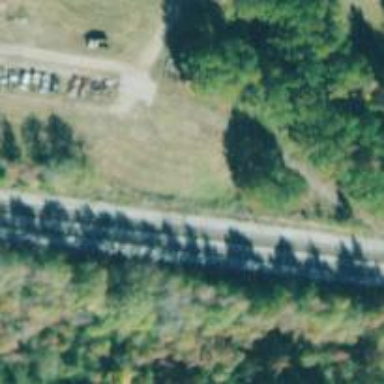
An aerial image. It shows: Disused railway spur.